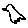
Label: bird